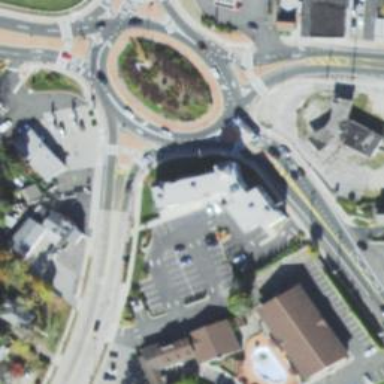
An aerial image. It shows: Asphalt road marked as trunk highway leading to roundabout.